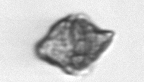
Label: Kryptoperidinium_triquetrum